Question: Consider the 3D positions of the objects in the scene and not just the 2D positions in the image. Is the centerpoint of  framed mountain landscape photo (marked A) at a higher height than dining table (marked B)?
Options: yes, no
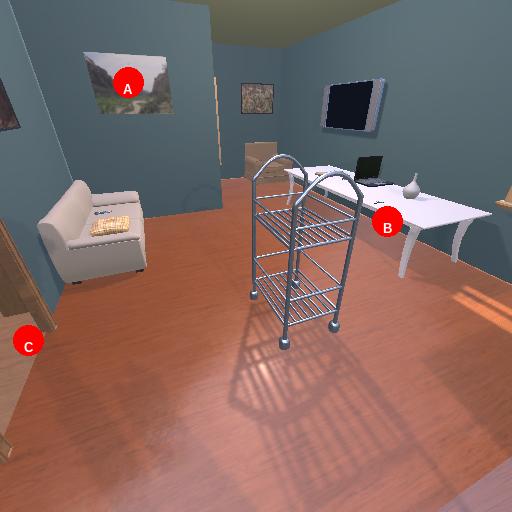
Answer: yes